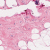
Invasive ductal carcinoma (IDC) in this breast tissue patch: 0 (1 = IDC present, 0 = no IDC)